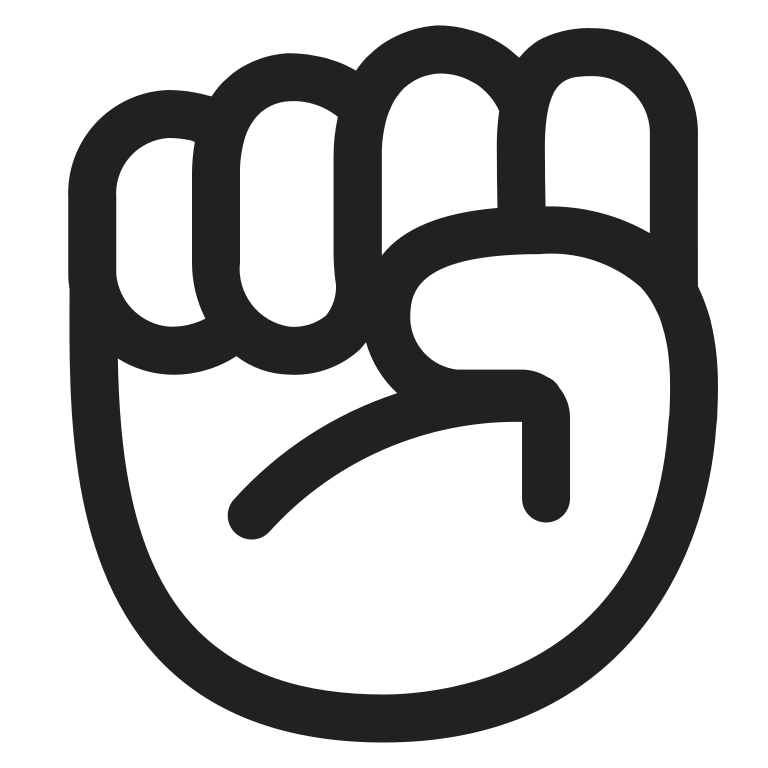
raised fist high contrast default